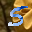
Label: 5